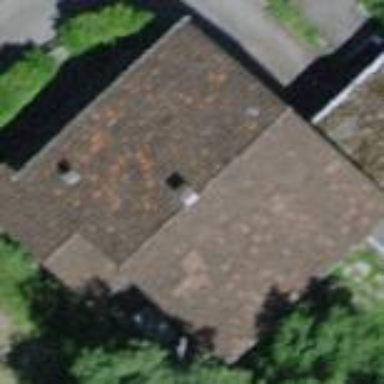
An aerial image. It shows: Detached building with gabled roof made of roof tiles. The roof tiles are oriented across the roof.